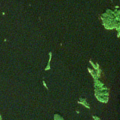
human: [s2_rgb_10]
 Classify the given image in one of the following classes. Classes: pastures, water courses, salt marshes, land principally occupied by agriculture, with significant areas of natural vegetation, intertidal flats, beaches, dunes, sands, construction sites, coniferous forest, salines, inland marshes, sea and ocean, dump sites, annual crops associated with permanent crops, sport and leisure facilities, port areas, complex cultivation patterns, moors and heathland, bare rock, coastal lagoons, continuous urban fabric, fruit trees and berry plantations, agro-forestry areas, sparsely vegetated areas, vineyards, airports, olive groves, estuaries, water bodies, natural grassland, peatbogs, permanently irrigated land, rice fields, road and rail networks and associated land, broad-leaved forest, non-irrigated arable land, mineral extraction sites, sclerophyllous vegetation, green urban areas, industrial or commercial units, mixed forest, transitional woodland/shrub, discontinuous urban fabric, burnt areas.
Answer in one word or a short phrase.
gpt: water bodies